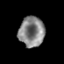
Tissue: prostate
Cell type: Epithelial cells
Senescence score: 0.3452
Nuclear area (px): 754
Mean DAPI intensity: 132.96